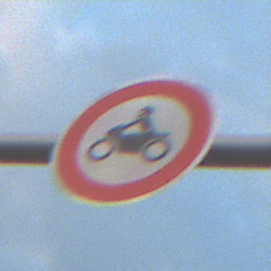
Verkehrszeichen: VerbotKraftraeder
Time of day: SunriseSunset
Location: Outdoor (Nature)
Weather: PartlyCloudy
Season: NotSpecified
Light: Natural